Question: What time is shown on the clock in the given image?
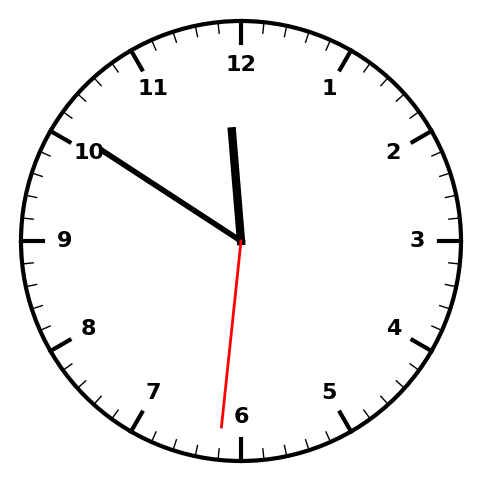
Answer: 11:50:31